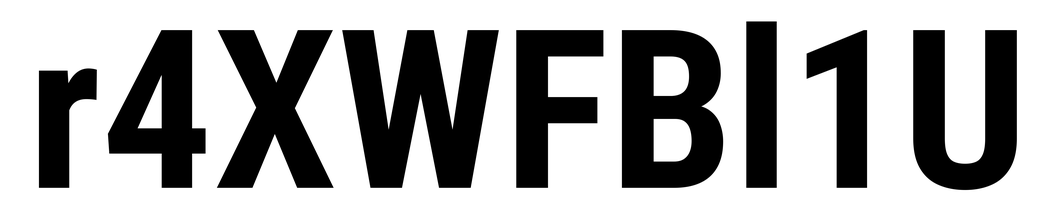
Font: Roboto_Condensed_Bold